Question: I am looking to add a Noisy Background in my android app. The texture is perfect and I can create a NinePatch image, but when I actually use it in the app it stretches causing lines throughout the background. Any idea what a better way would be to implement this type of texture?
I would also be looking to use something similar for the actionbar.

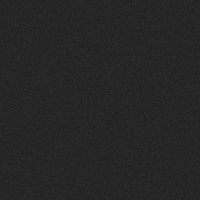
Answer: 9-Patch will stretch, You have to specify which area should stretch in the image. Why dont you try repeating your drawable. like so:
'''
<xml version="1.0" encoding="utf-8"?>
<LinearLayout
android:id="@+id/YourLayout"
xmlns:android="http://schemas.android.com/apk/res/android"
android:layout_width="fill_parent"
android:layout_height="fill_parent"
android:orientation="vertical"
android:background="@drawable/backrepeat"
>
'''
then in an xml called backrepeat.xml
'''
<bitmap xmlns:android="http://schemas.android.com/apk/res/android"
android:src="@drawable/back"
android:tileMode="repeat" />
'''